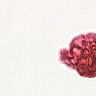
Metastatic tissue present: no